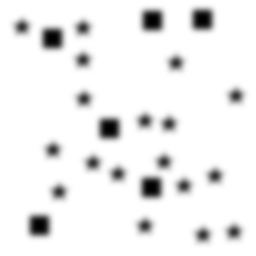
Squares: 6
Triangles: 0
Stars: 18
Total shapes: 24